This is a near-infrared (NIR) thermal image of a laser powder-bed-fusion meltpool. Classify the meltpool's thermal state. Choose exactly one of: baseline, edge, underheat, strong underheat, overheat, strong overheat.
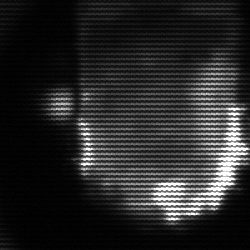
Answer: baseline